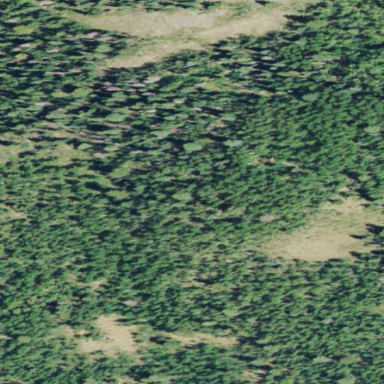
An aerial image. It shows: Mixed forest with various types of leaves.